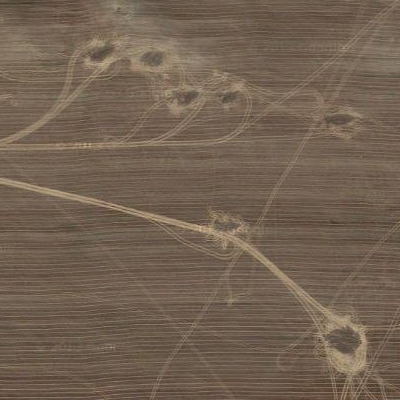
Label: bField